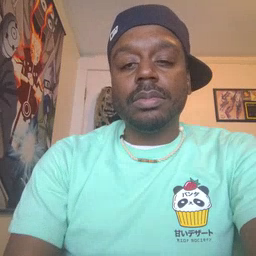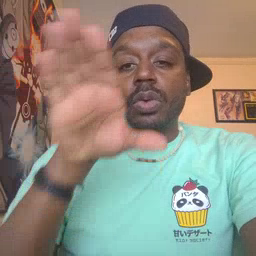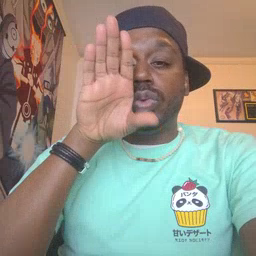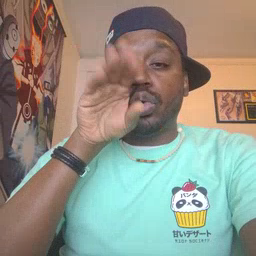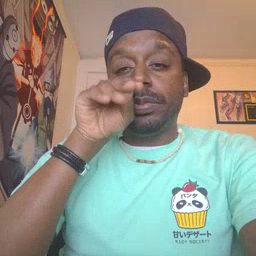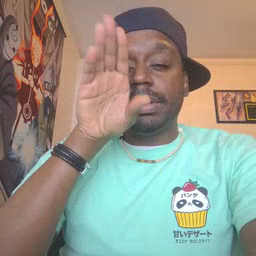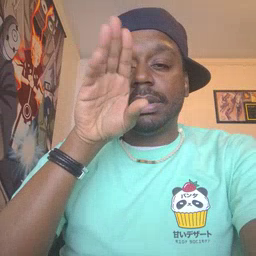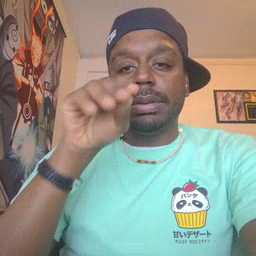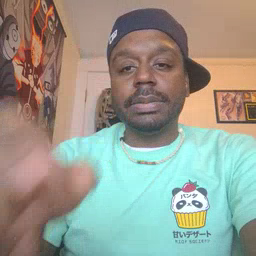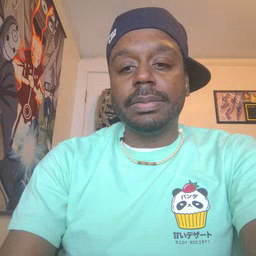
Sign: goose